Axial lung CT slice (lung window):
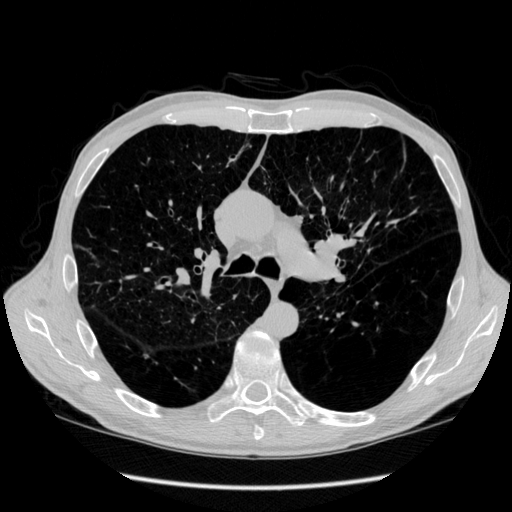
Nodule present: no